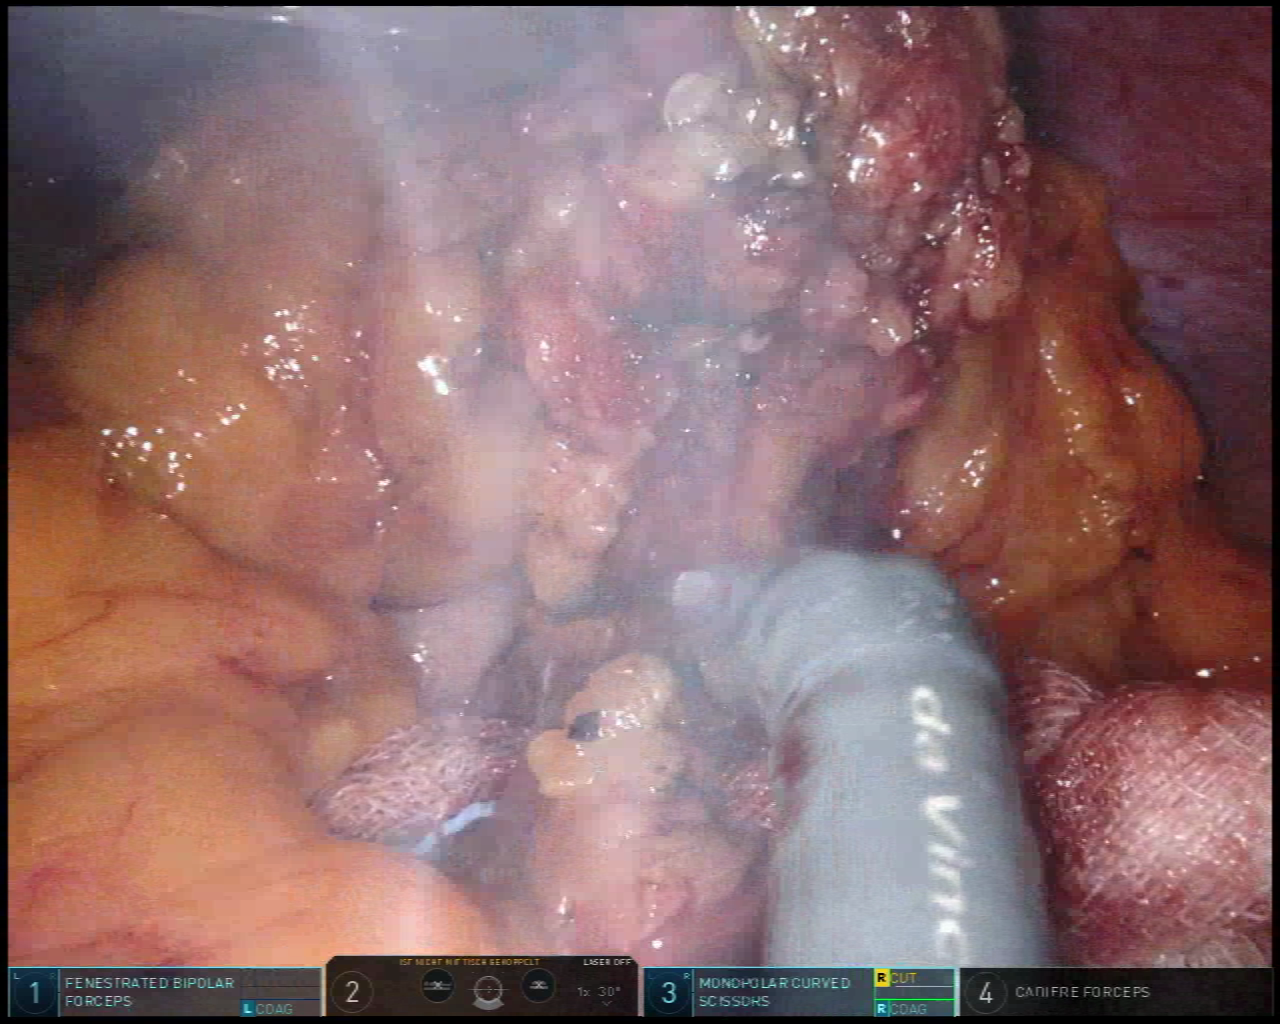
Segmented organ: stomach
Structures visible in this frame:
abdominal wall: yes
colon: no
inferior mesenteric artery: no
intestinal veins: no
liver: no
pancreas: no
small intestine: no
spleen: no
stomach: yes
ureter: no
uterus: no
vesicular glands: no